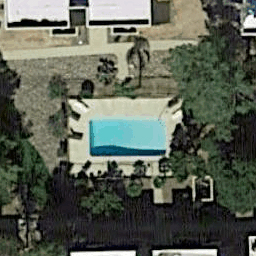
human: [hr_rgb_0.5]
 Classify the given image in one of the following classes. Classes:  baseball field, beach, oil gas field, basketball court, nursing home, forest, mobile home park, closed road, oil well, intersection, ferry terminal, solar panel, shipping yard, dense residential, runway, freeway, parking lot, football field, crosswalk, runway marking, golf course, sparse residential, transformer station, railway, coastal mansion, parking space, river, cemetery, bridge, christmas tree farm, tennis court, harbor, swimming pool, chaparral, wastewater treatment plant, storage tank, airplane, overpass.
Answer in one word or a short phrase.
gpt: swimming pool